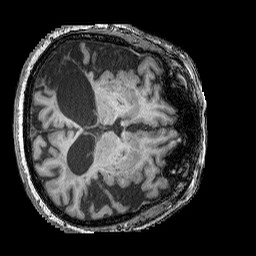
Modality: T1w
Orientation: axial
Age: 66
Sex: female
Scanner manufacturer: siemens
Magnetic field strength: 3 T
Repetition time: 2.25 s
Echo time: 0.00411 s